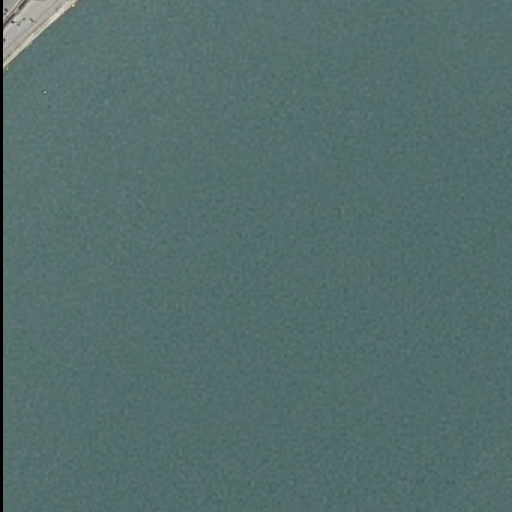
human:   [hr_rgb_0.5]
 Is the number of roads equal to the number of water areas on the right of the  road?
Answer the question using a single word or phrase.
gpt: no

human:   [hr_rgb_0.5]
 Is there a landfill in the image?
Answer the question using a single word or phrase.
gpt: no

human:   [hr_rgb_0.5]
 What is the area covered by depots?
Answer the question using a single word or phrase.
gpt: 0m2

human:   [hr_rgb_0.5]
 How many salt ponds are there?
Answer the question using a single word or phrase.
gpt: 0

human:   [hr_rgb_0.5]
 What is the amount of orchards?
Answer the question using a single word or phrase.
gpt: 0

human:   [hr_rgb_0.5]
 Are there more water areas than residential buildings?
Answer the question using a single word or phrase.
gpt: yes

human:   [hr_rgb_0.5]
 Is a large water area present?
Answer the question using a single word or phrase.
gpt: yes

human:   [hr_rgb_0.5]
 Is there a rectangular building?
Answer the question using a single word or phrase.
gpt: no

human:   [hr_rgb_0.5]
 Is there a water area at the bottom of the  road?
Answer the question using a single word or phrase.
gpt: no

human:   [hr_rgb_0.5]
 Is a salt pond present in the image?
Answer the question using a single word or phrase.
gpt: no

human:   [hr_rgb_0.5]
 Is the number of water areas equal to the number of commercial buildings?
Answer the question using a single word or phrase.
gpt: no

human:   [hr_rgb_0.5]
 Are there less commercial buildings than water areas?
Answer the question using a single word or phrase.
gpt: yes

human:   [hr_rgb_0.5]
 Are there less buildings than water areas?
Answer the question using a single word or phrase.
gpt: yes

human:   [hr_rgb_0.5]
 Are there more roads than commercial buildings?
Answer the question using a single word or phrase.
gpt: yes

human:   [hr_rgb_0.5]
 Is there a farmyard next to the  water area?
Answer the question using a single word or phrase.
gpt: no

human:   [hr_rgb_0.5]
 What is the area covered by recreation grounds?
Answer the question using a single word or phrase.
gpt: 0m2

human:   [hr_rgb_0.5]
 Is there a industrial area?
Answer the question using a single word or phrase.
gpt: no

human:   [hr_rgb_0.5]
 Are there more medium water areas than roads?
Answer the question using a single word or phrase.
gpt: no

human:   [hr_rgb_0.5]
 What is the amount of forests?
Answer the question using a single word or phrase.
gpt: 0

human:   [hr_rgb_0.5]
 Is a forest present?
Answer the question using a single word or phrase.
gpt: no

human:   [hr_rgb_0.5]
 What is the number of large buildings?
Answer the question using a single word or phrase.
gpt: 0

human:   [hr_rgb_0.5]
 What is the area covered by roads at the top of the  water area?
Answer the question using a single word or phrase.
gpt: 0m2

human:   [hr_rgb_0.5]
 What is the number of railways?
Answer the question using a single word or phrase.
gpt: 0

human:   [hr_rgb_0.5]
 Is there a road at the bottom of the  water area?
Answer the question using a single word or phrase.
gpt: no

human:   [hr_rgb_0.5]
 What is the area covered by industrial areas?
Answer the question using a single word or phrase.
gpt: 0m2

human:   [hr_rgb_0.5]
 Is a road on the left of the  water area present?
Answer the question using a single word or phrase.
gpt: yes

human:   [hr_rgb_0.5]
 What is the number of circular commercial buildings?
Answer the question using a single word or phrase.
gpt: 0

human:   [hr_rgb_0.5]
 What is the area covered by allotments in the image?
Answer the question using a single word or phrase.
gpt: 0m2

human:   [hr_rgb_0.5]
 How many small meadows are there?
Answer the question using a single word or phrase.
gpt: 0

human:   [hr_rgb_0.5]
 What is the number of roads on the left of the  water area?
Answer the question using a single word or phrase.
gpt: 1

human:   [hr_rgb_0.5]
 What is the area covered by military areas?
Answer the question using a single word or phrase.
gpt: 0m2

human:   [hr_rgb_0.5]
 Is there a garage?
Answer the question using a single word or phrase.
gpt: no

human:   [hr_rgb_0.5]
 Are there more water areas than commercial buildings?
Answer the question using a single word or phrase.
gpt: yes

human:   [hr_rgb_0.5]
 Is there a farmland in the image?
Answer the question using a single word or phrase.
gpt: no

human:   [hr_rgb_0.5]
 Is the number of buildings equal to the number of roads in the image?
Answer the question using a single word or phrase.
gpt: no

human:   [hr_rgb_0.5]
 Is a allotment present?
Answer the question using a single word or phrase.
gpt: no

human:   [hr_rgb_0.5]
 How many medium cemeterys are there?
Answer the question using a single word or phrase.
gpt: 0